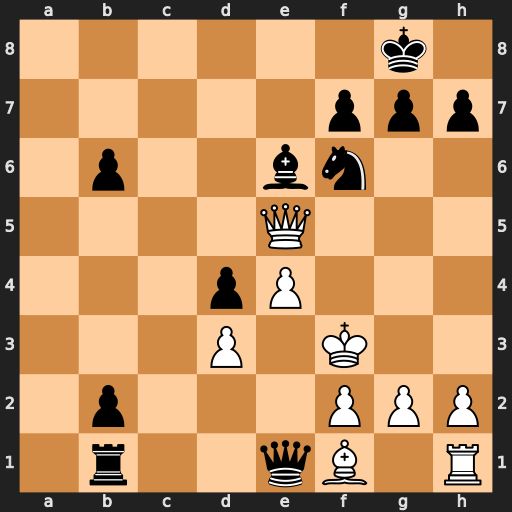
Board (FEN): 6k1/5ppp/1p2bn2/4Q3/3pP3/3P1K2/1p3PPP/1r2qB1R
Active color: w
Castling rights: -
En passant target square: -
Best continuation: Qb8+ Bc8 Qxc8+ Ne8 Qxe8#